Question: I am targeting Android with Delphi XE7. I would like to obtain the model number of the phone. That is, I would like to obtain the information highlighted in this image:

How can I achieve this?
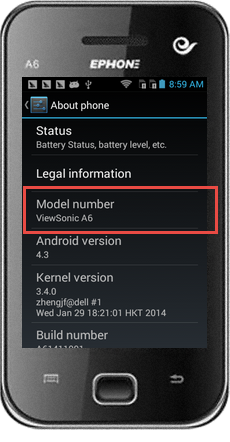
Answer: You can use
'''
DeviceType := JStringToString(TJBuild.JavaClass.MODEL);
OSName := GetCodename(JStringToString(TJBuild_VERSION.JavaClass.RELEASE));
OSVersion := JStringToString(TJBuild_VERSION.JavaClass.RELEASE);
'''
There is a sample <URL>. I hope it'll be useful